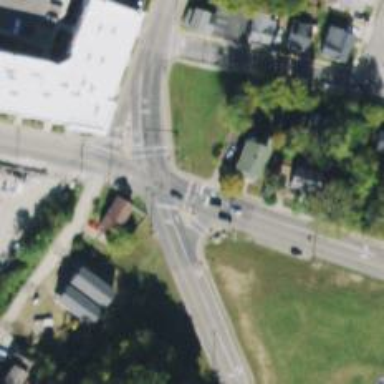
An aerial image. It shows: Marked crossing on the road.